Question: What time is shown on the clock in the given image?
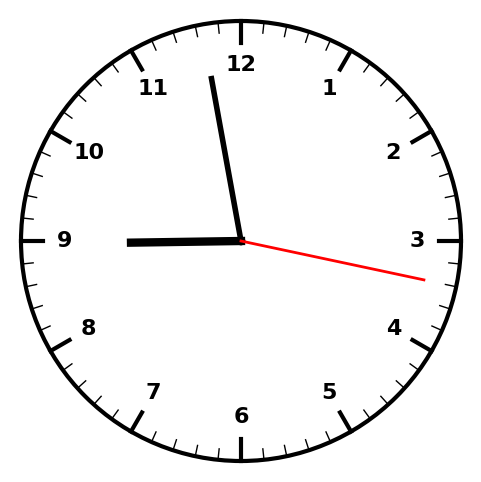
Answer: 08:58:17